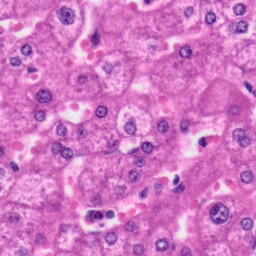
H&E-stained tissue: Liver